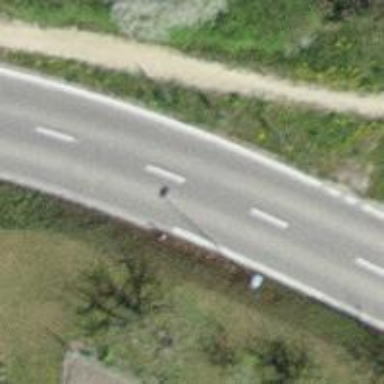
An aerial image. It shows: Tertiary road with asphalt surface.